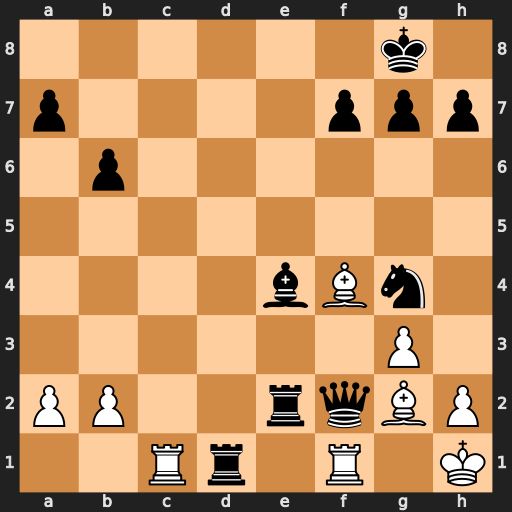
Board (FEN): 6k1/p4ppp/1p6/8/4bBn1/6P1/PP2rqBP/2Rr1R1K
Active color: w
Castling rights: -
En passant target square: -
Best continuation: Rc8+ Rd8 Rxd8#